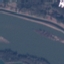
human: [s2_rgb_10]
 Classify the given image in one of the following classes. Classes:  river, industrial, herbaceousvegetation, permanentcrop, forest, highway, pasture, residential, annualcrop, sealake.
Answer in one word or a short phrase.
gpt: River